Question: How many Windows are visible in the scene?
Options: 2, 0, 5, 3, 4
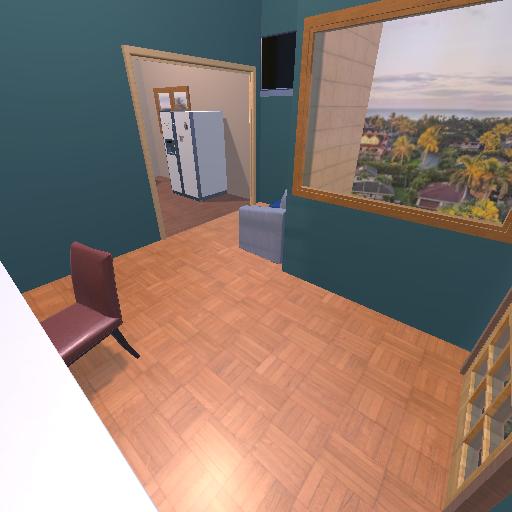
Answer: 2